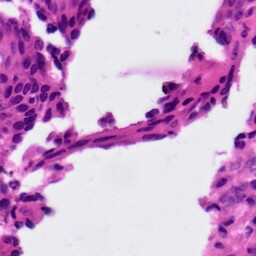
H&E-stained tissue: Ovarian